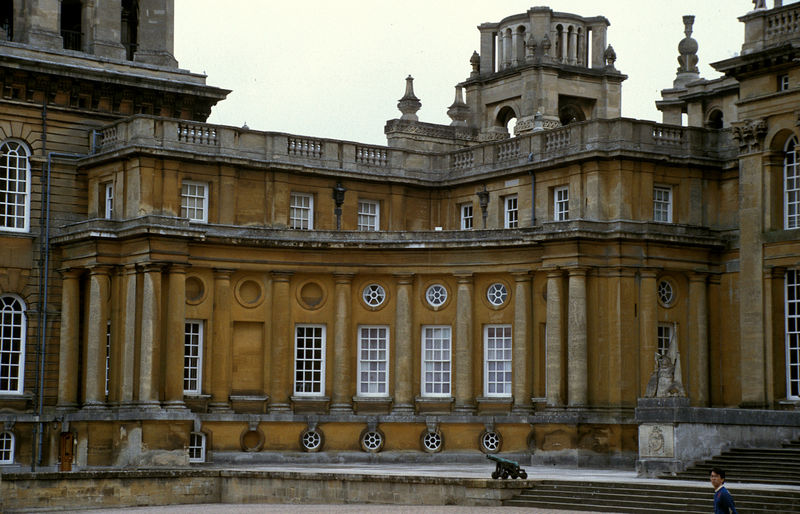
Titel: Nordfassade, Hauptblock, Verbindungsflügel zwischen Mittelrisalit und nordöstlichem Eckturm
Künstler: John Vanbrugh
Standort: Woodstock, Oxfordshire
Institution: Blenheim Palace
Schlagwörter: himmel, mann, gelb, fenster, grau, pfeiler, säule, säulen, terasse, tür, anlage, dach, gebäude, haus, schloss, beige, alt, architektur, barock, mensch, stein, brüstung, klassizismus, spitzen, rund, turm, vase, ansicht, bogen, fassade, platz, pilaster, treppe, treppen, geländer, stufe, stufen, plastik, ring, balkone, foto, fotografie, kanone, türme, palast, palazzo, balustrade, sandfarben, gesims, sandstein, museum, dresden, fach, dachrinne, palais, rondell, trppe, medaillons, renessaince, kpitelle, chinese, rockoko, rockocko, kannone, nordisch, blenheim palce, unsiversität